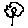
Label: flower